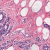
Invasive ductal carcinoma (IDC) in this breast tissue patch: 1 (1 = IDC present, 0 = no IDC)